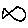
Label: fish